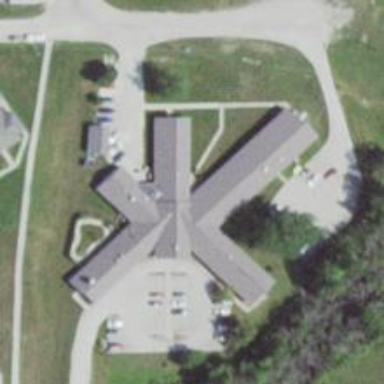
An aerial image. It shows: Nursing home.